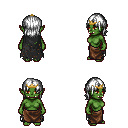
a pixel art fantasy rpg character, female body template, orc, green skin, black tattered cape, robe skirt, white long bangs hairstyle, gold tiara, four views (front, back, left, right), 2x2 character sprite sheet, small pixel art, hard edges, no anti-aliasing